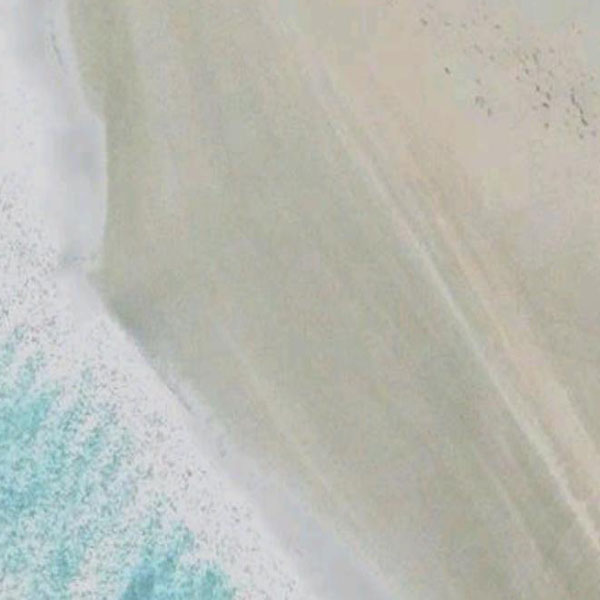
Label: Beach